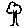
Label: tree